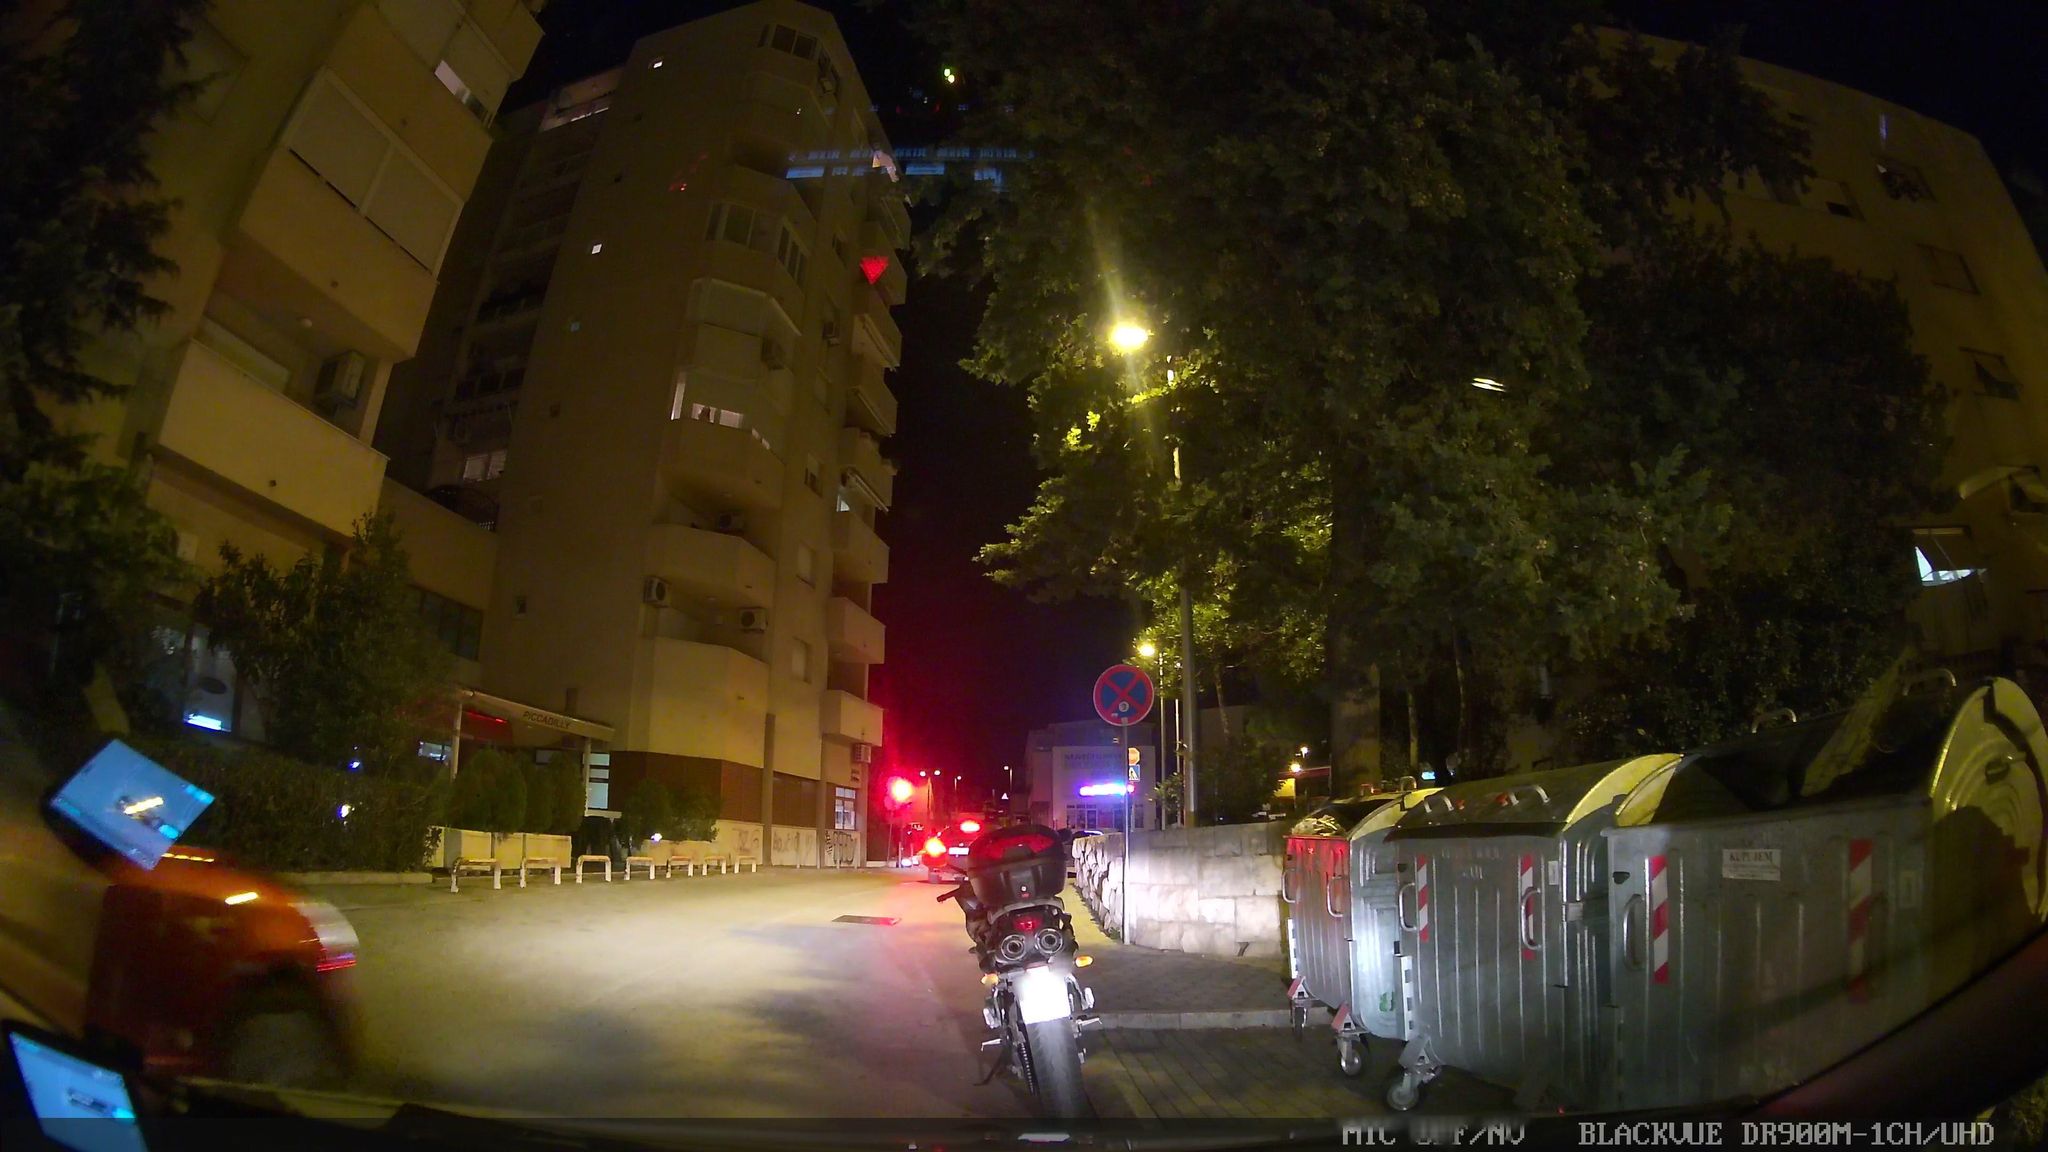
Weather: clear
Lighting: night
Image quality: slightly poor
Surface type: driving surface
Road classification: unclassified, steps
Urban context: urban centre
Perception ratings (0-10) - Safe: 0.55, Lively: 8.72, Beautiful: 5.85, Boring: 2.99, Depressing: 4.97, Wealthy: 3.38